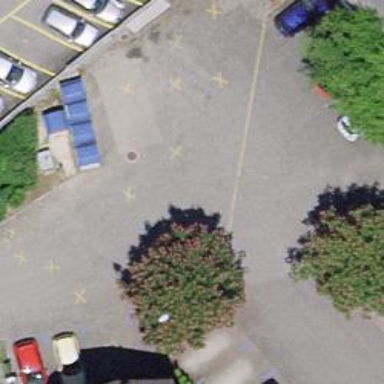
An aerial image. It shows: Recycling container in the area designated for recycling.